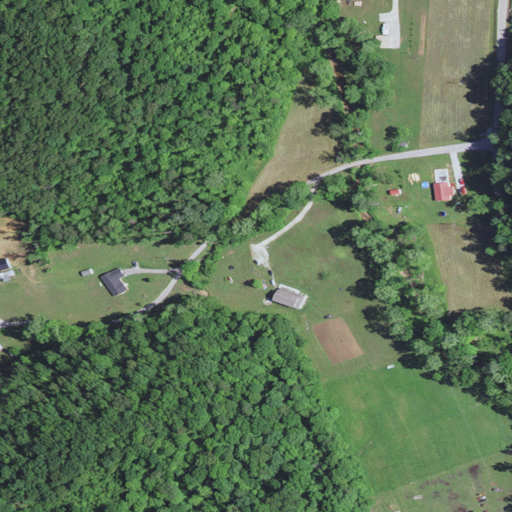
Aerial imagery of valley in Kentucky named Tar Camp Hollow containing deciduous forest, open development, pasture, mixed forest, grassland, low intensity development, shrub, and medium intensity development